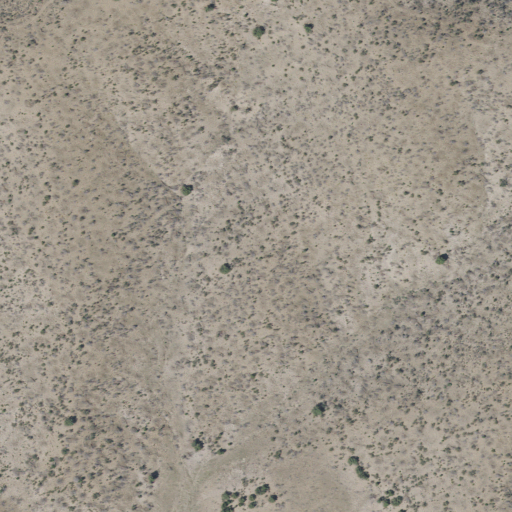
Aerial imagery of mountains in Utah named Church Mountains containing evergreen forest and shrub